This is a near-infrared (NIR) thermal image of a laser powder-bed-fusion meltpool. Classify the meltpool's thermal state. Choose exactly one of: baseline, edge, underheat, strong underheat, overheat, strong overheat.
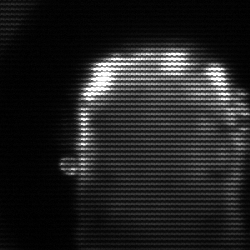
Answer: baseline